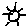
Label: sun